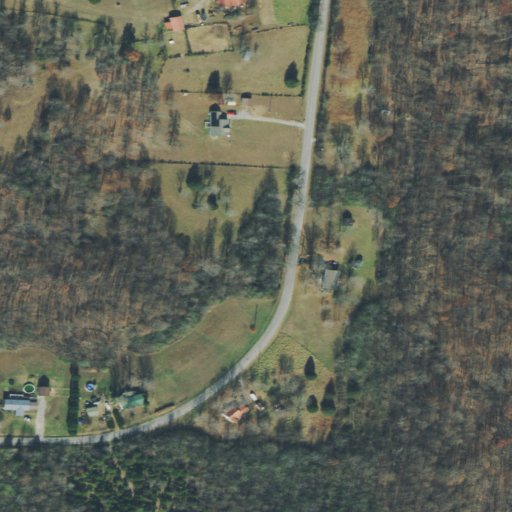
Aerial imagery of ridge(s) in Tennessee named Paradise Ridge containing deciduous forest, pasture, open development, mixed forest, and medium intensity development